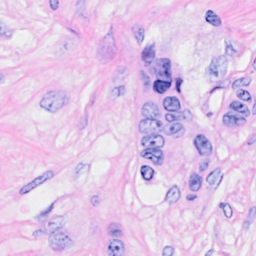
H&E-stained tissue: Breast